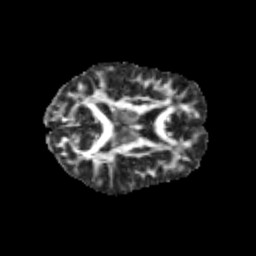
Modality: FA
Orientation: axial
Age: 13
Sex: female
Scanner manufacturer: siemens
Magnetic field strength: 3 T
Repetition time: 3.8 s
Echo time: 0.07 s